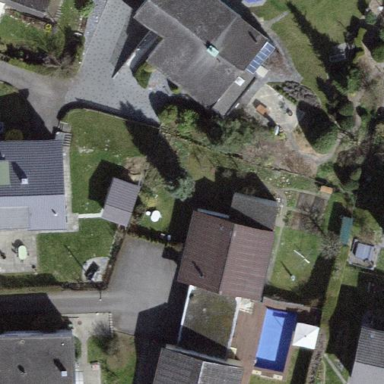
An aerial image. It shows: Residential building.